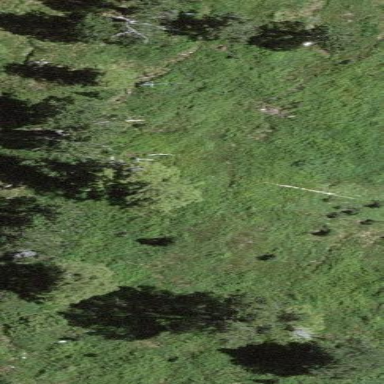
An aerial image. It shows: Patch of scrub vegetation.